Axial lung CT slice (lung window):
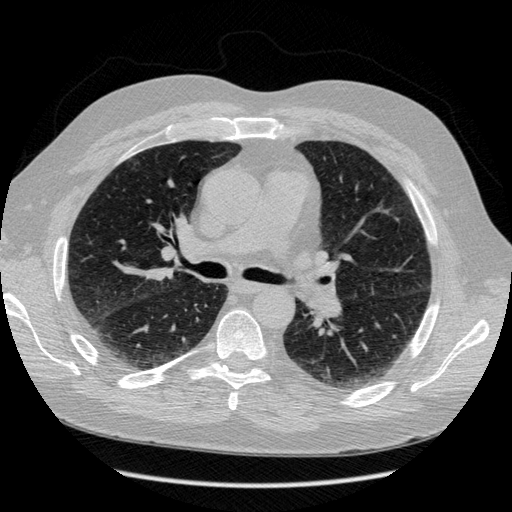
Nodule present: no